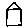
Label: house